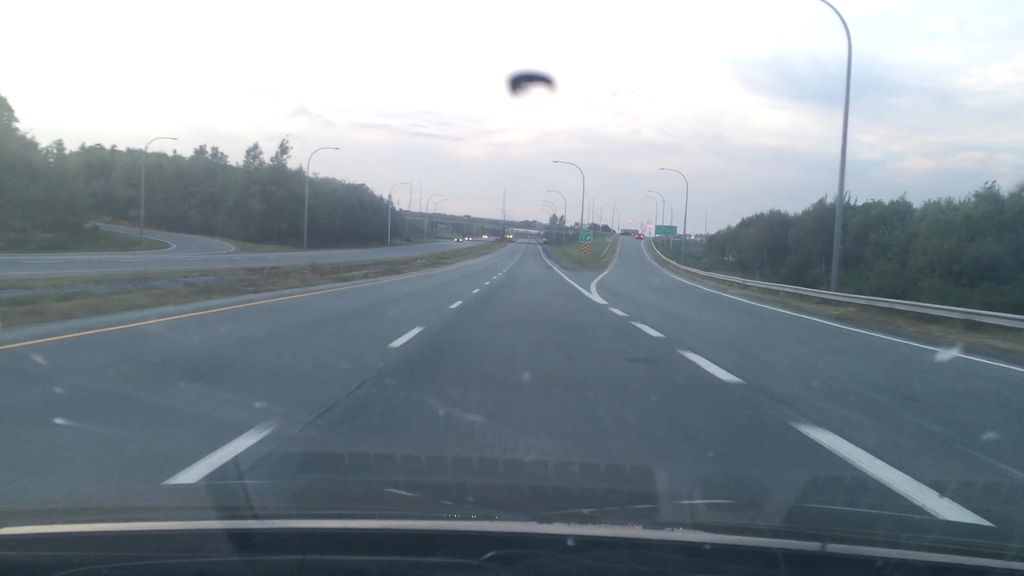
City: halifax